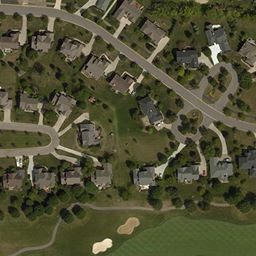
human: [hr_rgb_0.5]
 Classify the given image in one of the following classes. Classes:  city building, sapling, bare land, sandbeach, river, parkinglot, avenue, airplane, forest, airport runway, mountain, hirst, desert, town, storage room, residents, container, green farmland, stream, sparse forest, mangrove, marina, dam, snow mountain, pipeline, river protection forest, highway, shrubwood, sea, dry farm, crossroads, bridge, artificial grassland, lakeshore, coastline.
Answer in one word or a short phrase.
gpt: town